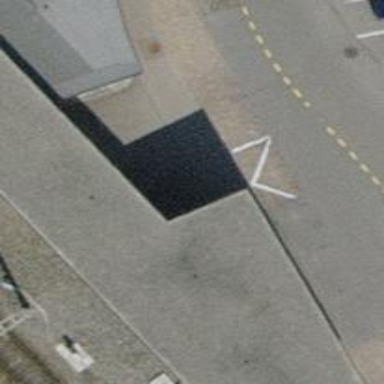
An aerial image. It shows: Asphalt footway with tunnel.